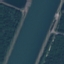
Land use / land cover class: River